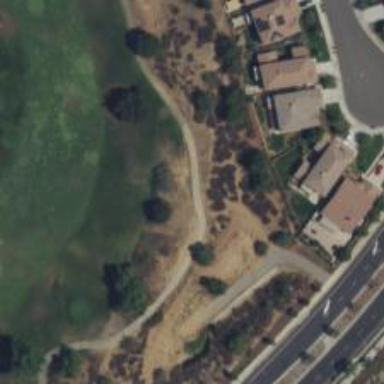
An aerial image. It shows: Service road used as golf cart path.